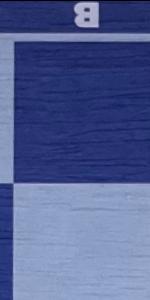
Label: Empty